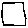
Label: square